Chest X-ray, PA view. Patient: 64 years old, sex M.
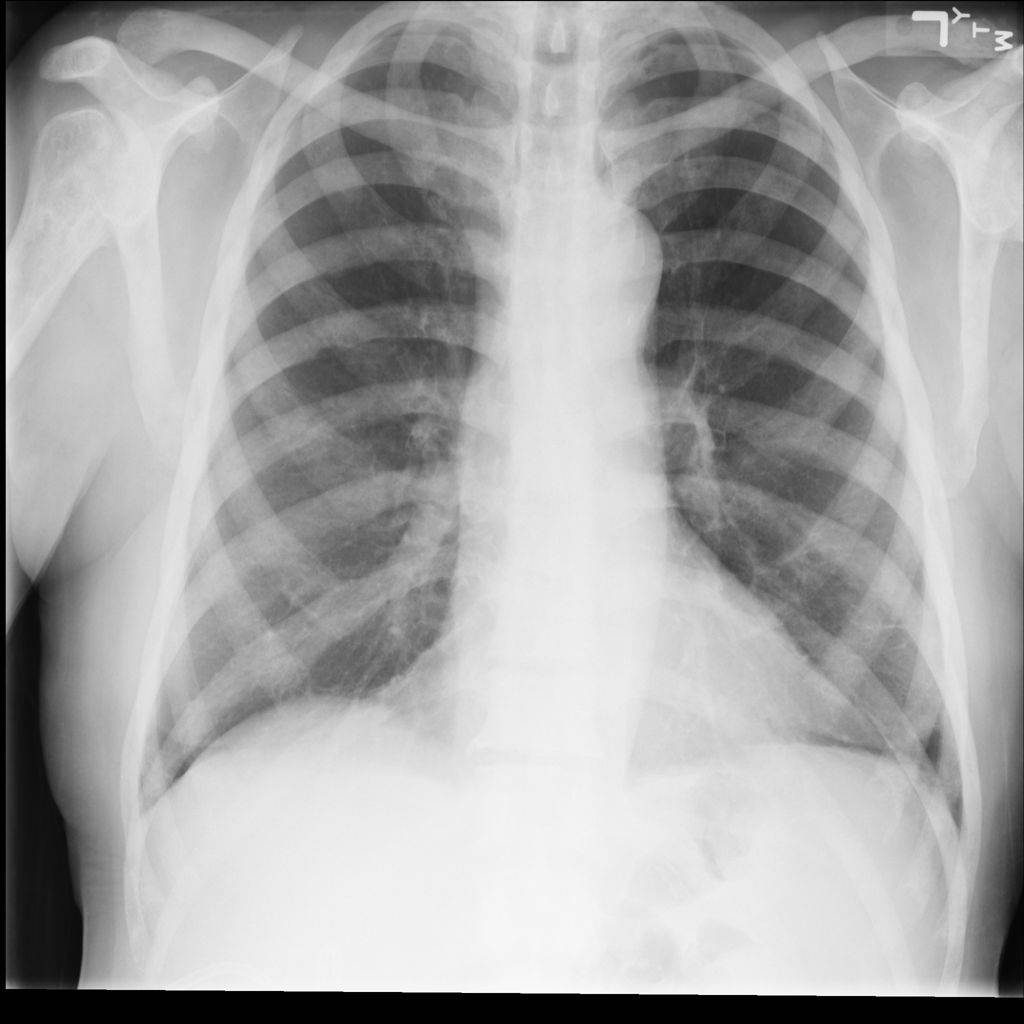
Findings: No Finding